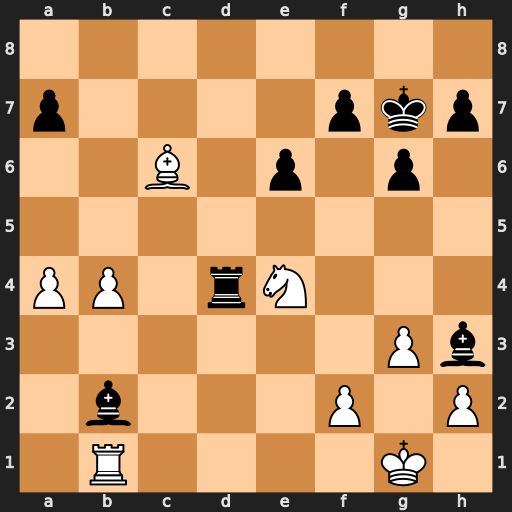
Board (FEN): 8/p4pkp/2B1p1p1/8/PP1rN3/6Pb/1b3P1P/1R4K1
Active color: w
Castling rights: -
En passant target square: -
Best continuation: Ng5 Bc3 Nxh3